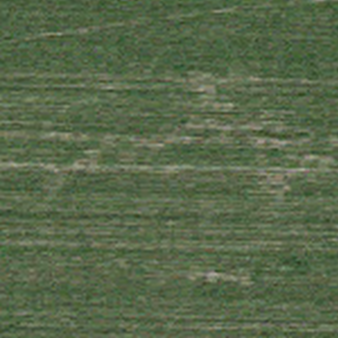
Label: other